Question: I using below codes to print in java:
'''
String NAME="ABC";
int FONT_SIZE=100;
BufferedImage image = new BufferedImage(400, 300, BufferedImage.TYPE_INT_RGB);
Graphics g = image.getGraphics();
g.setColor(new Color(255,255,255));
g.fillRect(0, 0, image.getWidth(), image.getHeight());
g.setColor(new Color(0,0,0));
g.setFont(new Font("arial", Font.PLAIN ,FONT_SIZE));
g.drawString(NAME,FONT_SIZE,FONT_SIZE);
g.dispose();
//write to file
ByteArrayOutputStream out = new ByteArrayOutputStream();
ImageIO.write(image, "PNG", out);
byte[] byteArray = out.toByteArray();
bytesToFile(byteArray,"D:/temp/pic/text/text.jpg");
'''
I get result image:

how can I get this "feather effect" in java? (or any others java library)
thanks for help :)
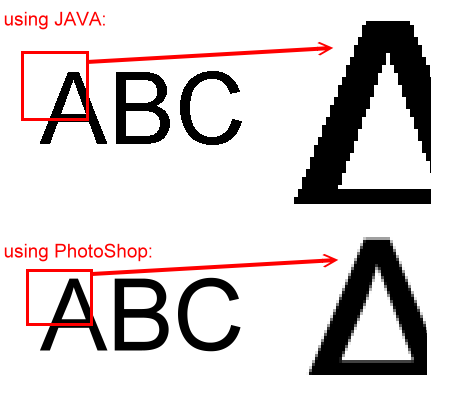
Answer: You should be able to cast your Graphics to Graphics2D, and use the following line of code :
'''
graphics2D.setRenderingHint(RenderingHints.KEY_ANTIALIASING,
RenderingHints.VALUE_ANTIALIAS_ON);
'''
See <URL> for more information.